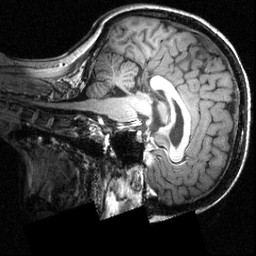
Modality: T1w
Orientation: sagittal
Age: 26
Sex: female
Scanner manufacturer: siemens
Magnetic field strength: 3.951 T
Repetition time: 1.5 s
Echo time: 0.00335 s